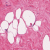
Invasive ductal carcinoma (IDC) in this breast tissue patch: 0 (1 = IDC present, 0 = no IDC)